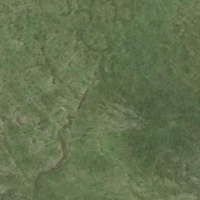
EUNIS habitat code: 26
Species observed at this site:
Eriophorum scheuchzeri